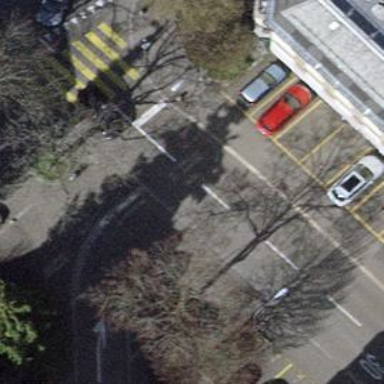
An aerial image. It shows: Unmarked crossing with traffic calming table on the road.